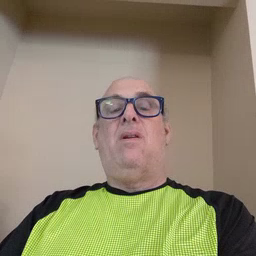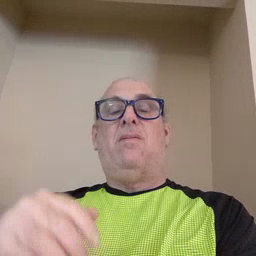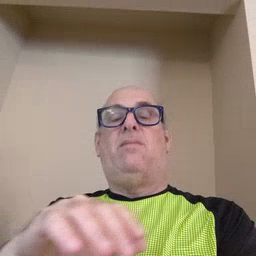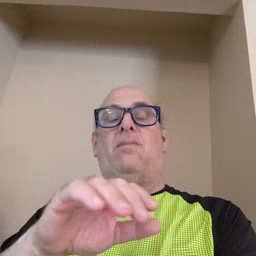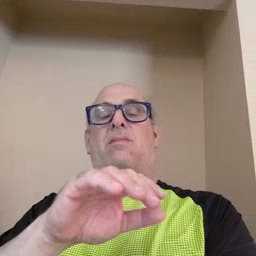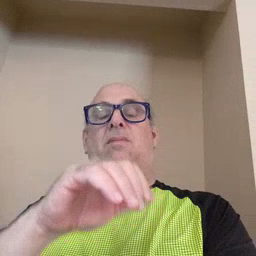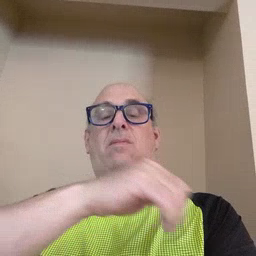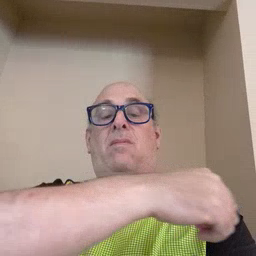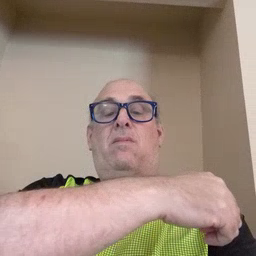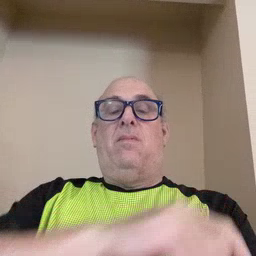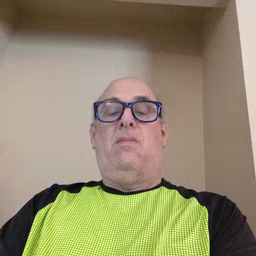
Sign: arm